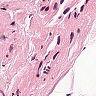
Metastatic tissue present: no